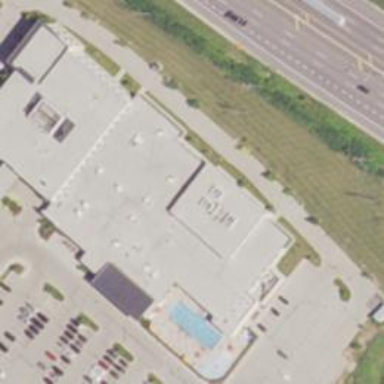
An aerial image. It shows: Fitness center located in leisure land.